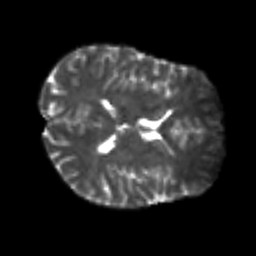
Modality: T2w
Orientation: axial
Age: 30
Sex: male
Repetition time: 8.4 s
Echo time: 0.09 s